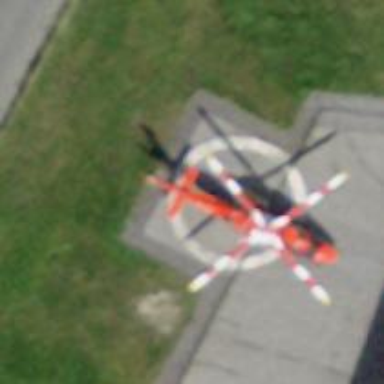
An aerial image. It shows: Image showing helipad at airport.